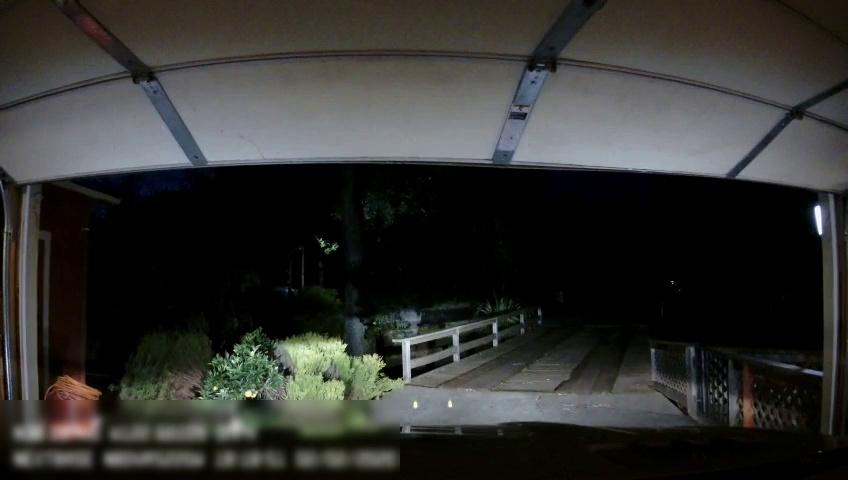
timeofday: Night
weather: Other
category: Drivable Space
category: Drivable Space